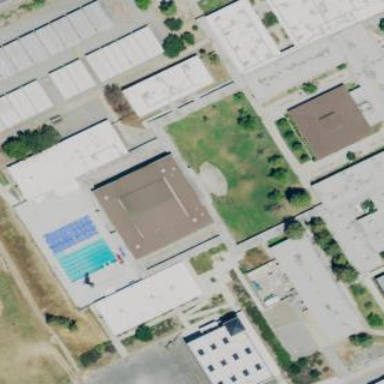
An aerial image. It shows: School building.